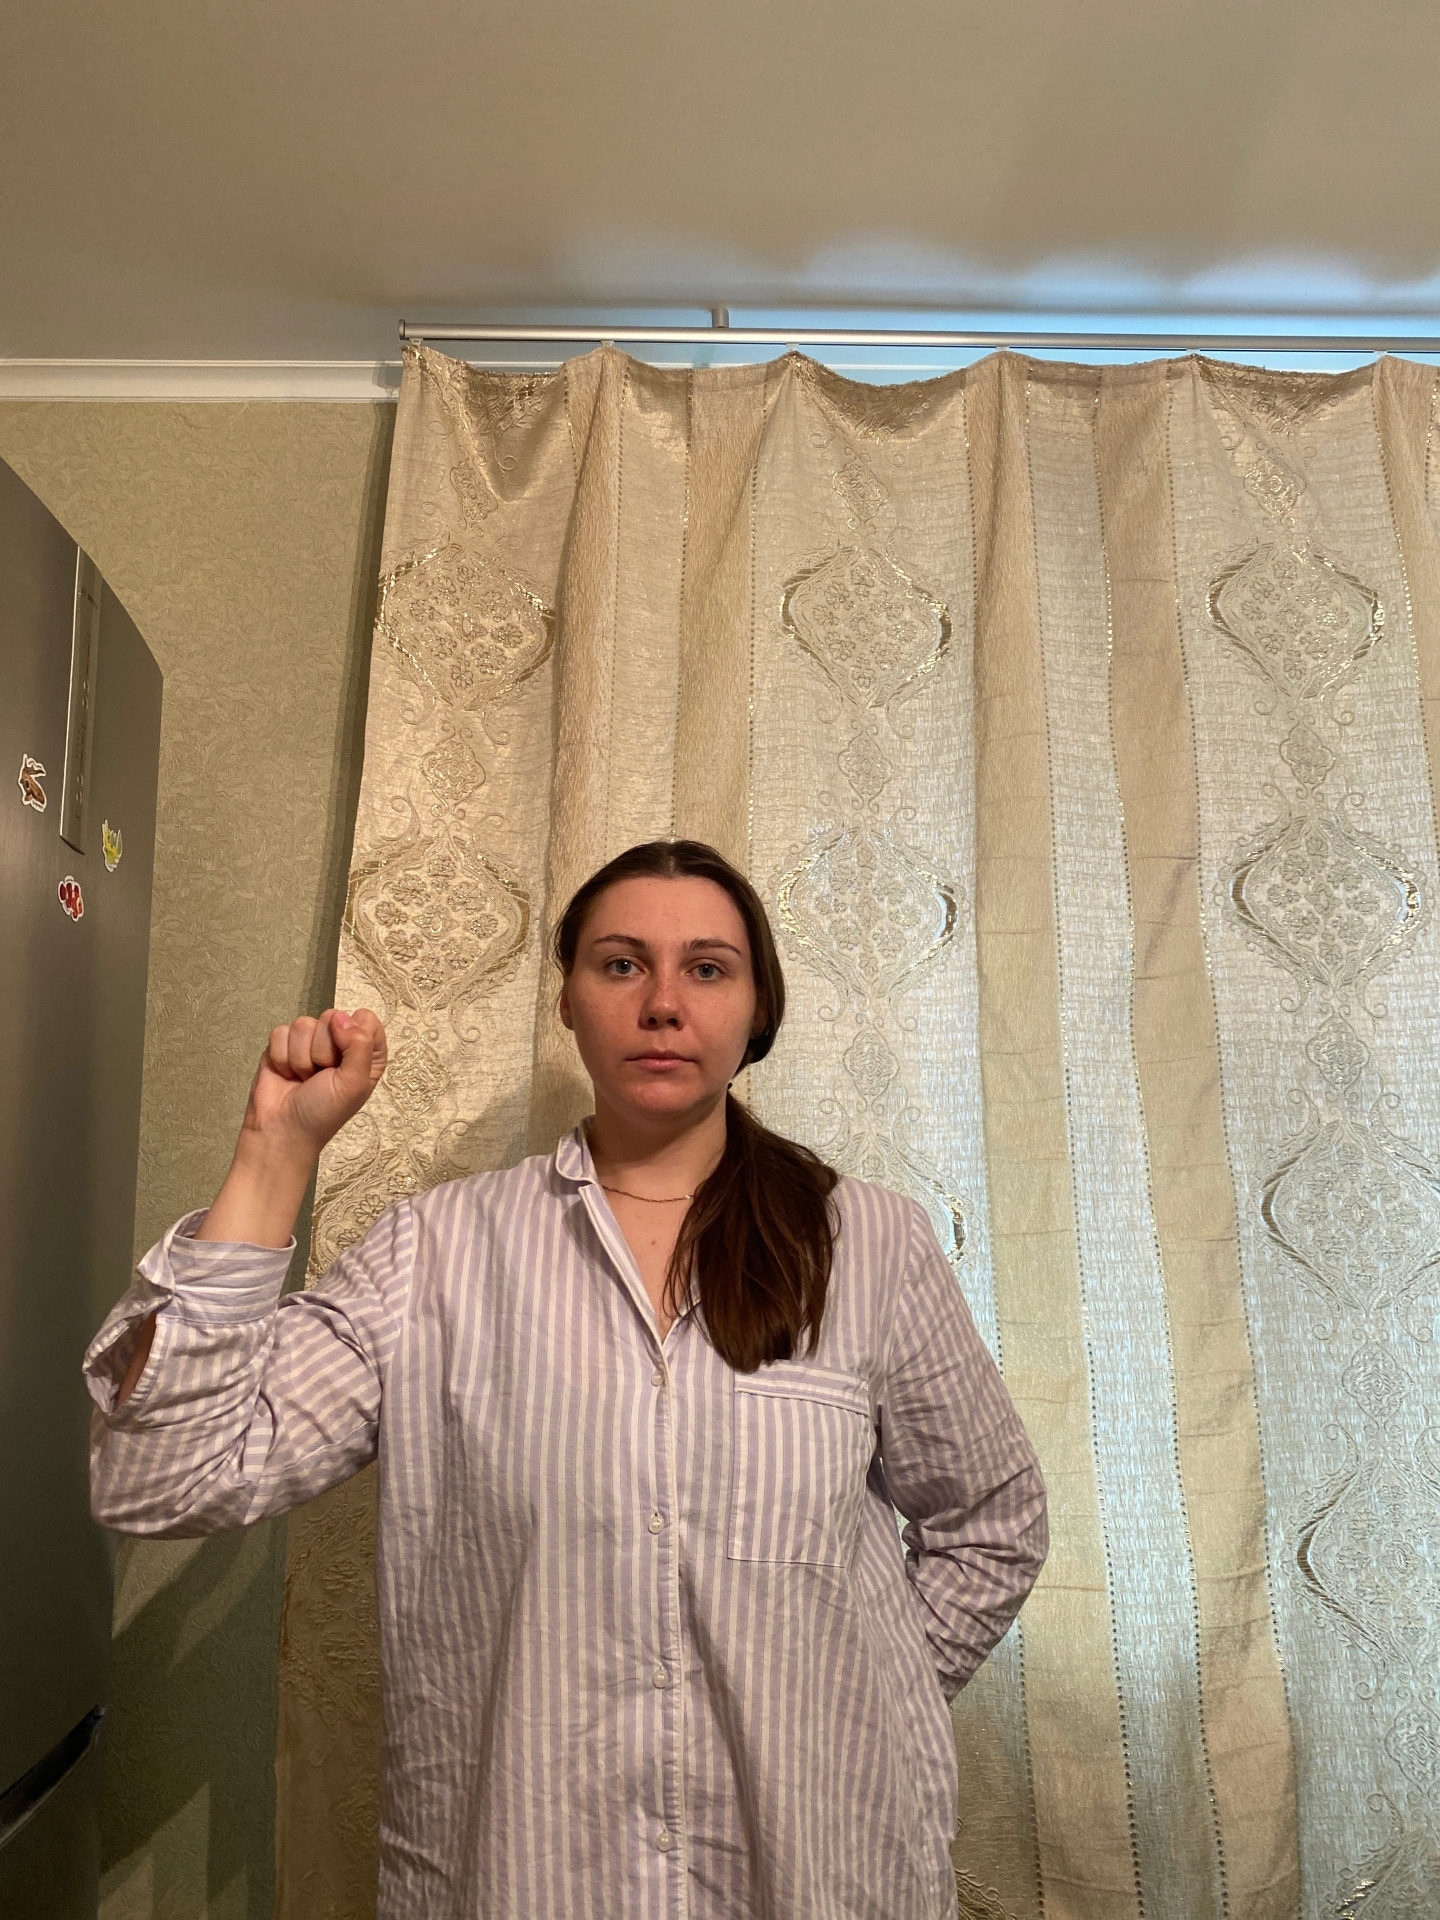
Label: clear